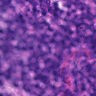
Metastatic tissue present: no